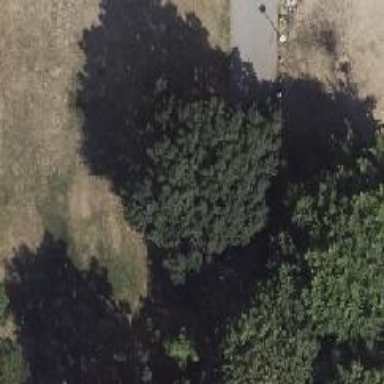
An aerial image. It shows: Broadleaved deciduous tree located in park.